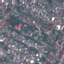
Land use / land cover: Residential